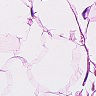
Metastatic tissue present: no